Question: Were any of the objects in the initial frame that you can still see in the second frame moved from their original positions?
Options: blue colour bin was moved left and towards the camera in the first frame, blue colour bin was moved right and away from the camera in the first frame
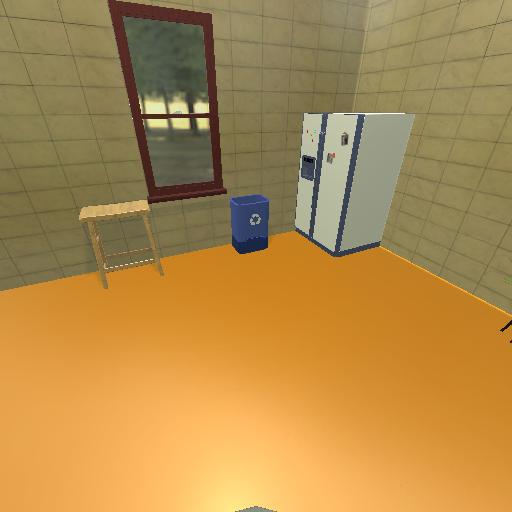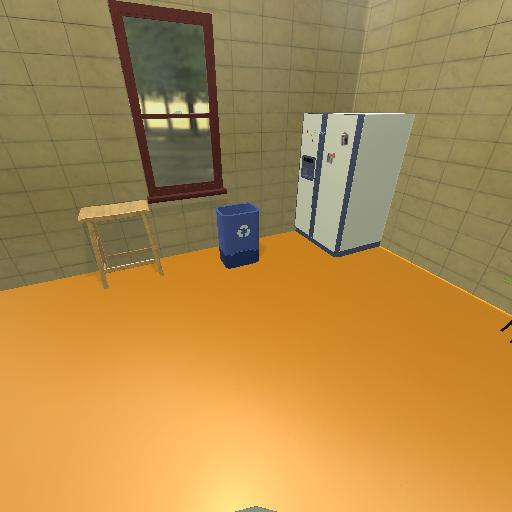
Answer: blue colour bin was moved left and towards the camera in the first frame